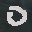
Label: 0